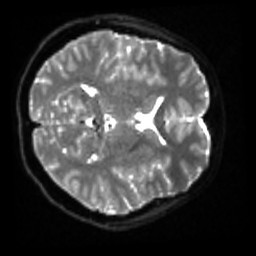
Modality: sbref
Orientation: axial
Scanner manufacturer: siemens
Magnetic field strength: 3 T
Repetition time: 4 s
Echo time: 0.0594 s